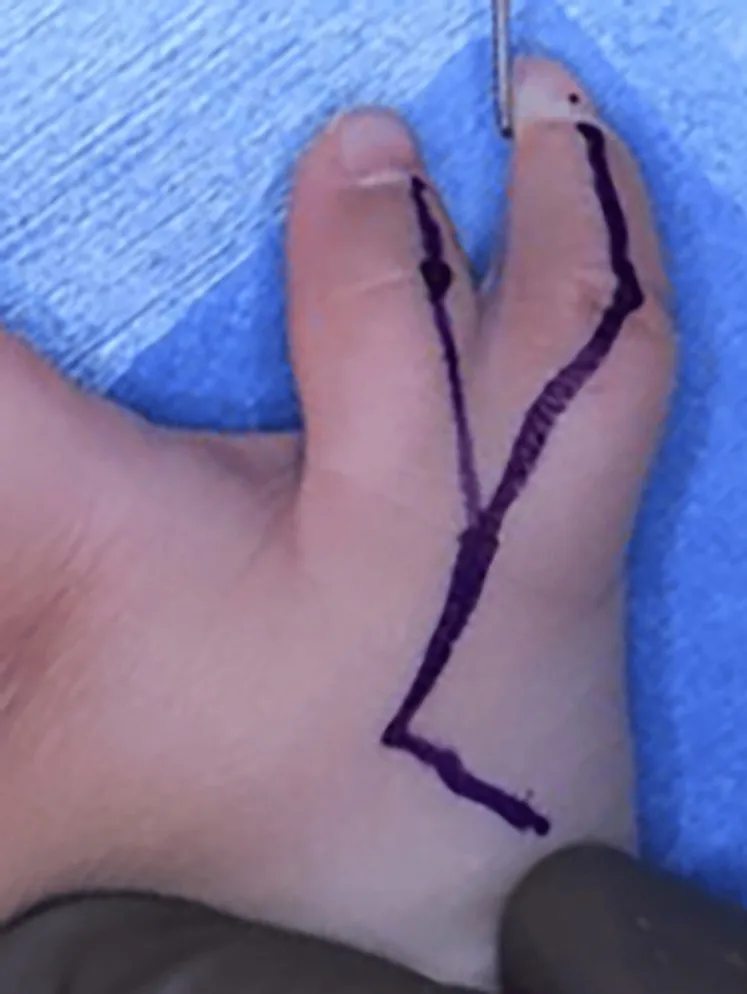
Pre-operative photograph to mark the skin incision (Dorsal side).
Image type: medical_photograph (other_medical_photograph)